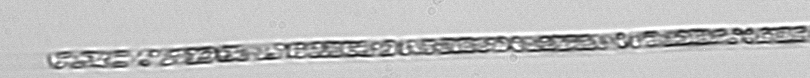
Label: Dactyliosolen_fragilissimus